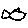
Label: fish